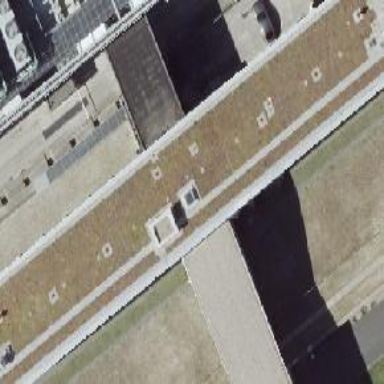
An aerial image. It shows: Building with flat roof.